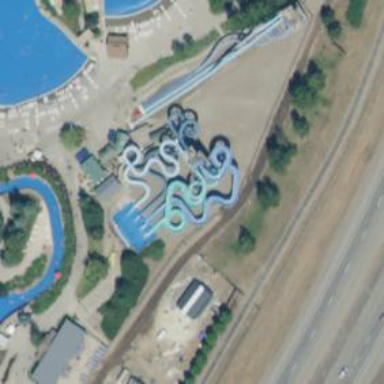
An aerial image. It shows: Water slide attraction.